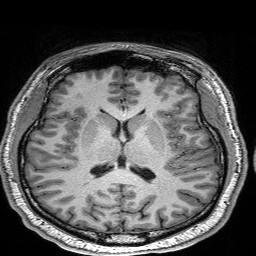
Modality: T1w
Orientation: coronal